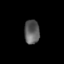
Tissue: lung
Cell type: Epithelial cells
Senescence score: 0.5405
Nuclear area (px): 360
Mean DAPI intensity: 92.308